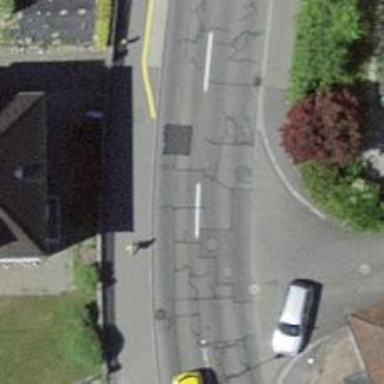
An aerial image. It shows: Asphalt road classified as tertiary.